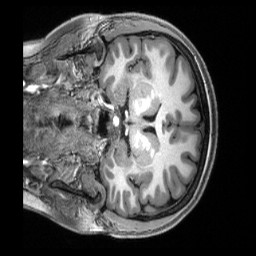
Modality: T1w
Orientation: coronal
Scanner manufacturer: siemens
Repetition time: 2.5 s
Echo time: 0.00231 s